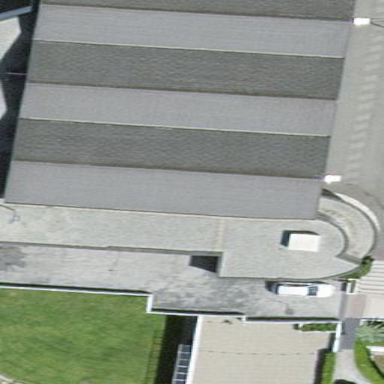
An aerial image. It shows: School building.